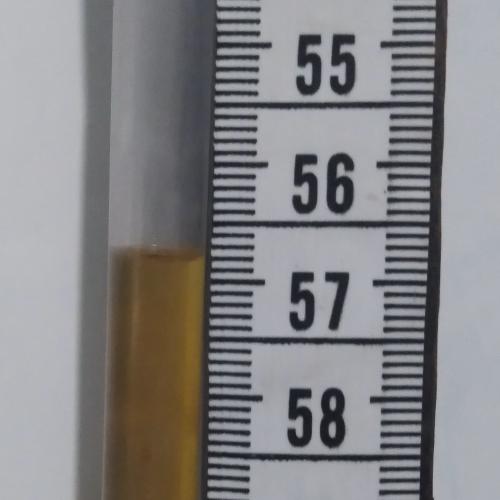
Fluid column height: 56.8 cm